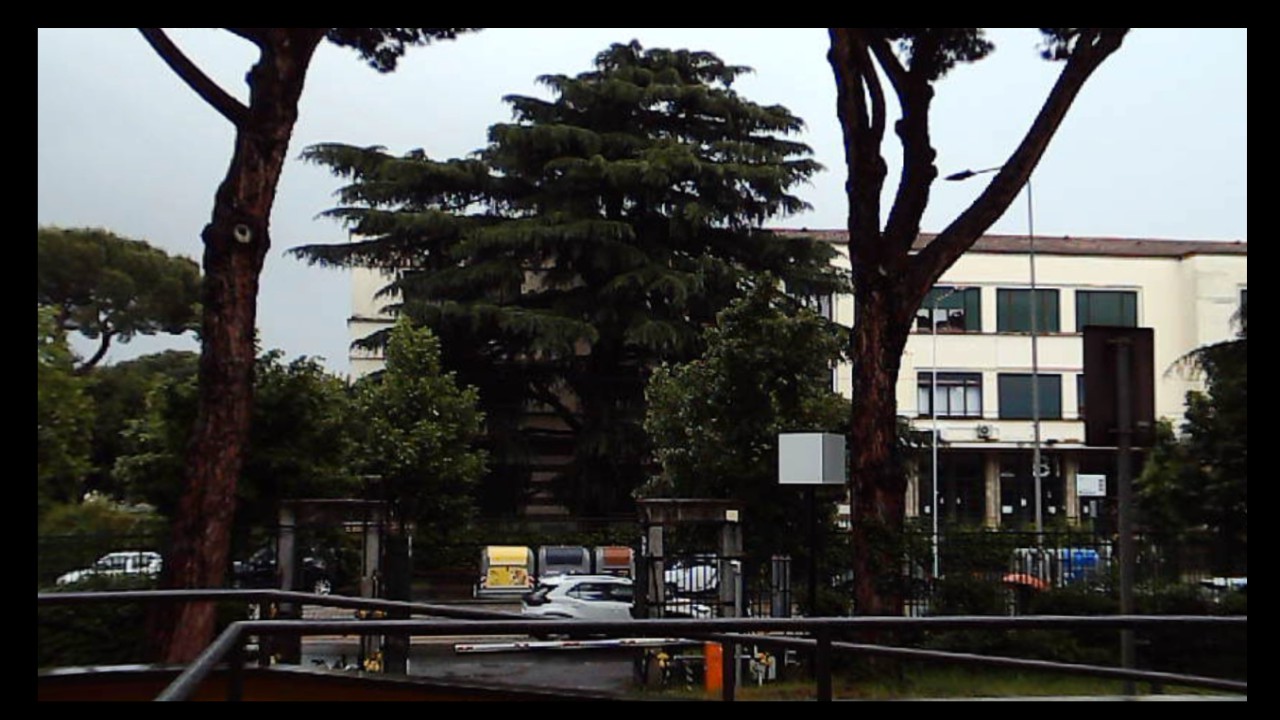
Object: DarwinFPV cineape20